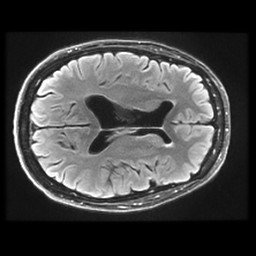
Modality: FLAIR
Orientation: axial
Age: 62
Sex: female
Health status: healthy
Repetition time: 12 s
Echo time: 0.09782 s